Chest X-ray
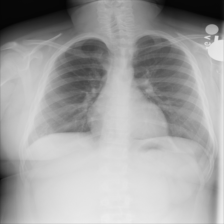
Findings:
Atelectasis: negative
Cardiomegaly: negative
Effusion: negative
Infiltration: negative
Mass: negative
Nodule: negative
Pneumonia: negative
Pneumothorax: negative
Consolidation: negative
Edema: negative
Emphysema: negative
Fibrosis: negative
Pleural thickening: negative
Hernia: negative